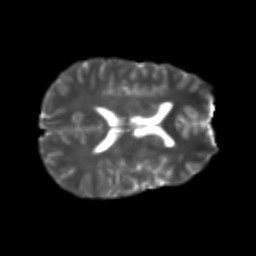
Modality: T2w
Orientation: axial
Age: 24
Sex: male
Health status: healthy
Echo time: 0.074 s